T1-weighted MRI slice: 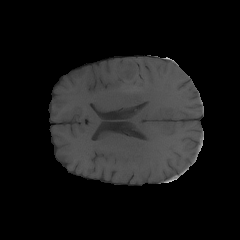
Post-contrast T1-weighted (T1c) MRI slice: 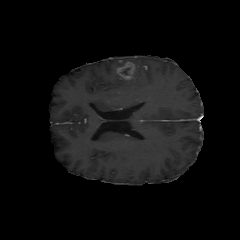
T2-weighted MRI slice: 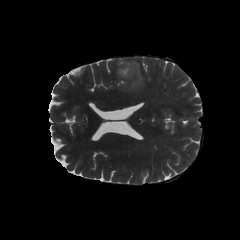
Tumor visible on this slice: yes